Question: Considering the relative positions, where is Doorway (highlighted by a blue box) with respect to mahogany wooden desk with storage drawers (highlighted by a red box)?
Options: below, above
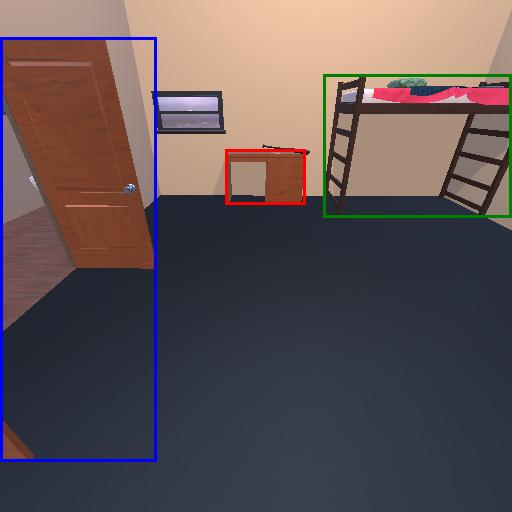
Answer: below